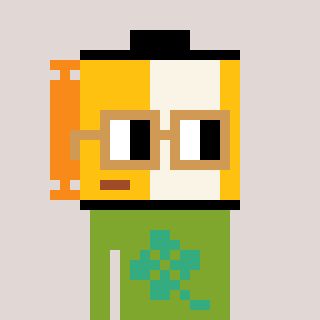
a pixel art character with square brown glasses, a film roll-shaped head and a slimegreen-colored body on a warm background